Aerial crown-view tile of a tropical tree (Barro Colorado Island, Panama), acquired 20250715:
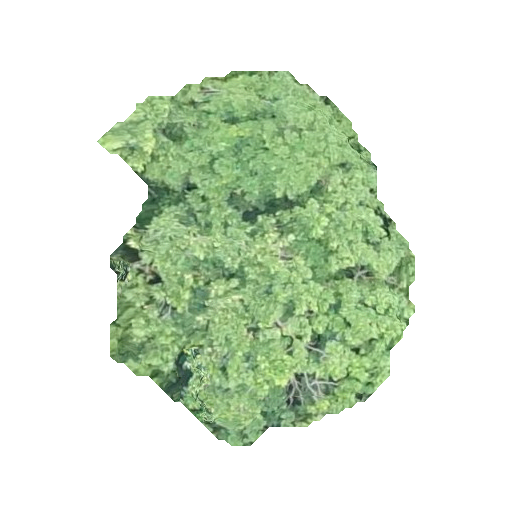
Species: Simarouba amara
GBIF accepted scientific name: Simarouba amara
Crown area: 126.607 m²